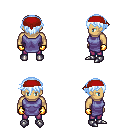
a pixel art fantasy rpg character, male body template, human, tanned skin, chain tabard jacket, magenta pants, white cyan short bangs hairstyle, red bandana, gold gloves, metal boots, four views (front, back, left, right), 2x2 character sprite sheet, small pixel art, hard edges, no anti-aliasing